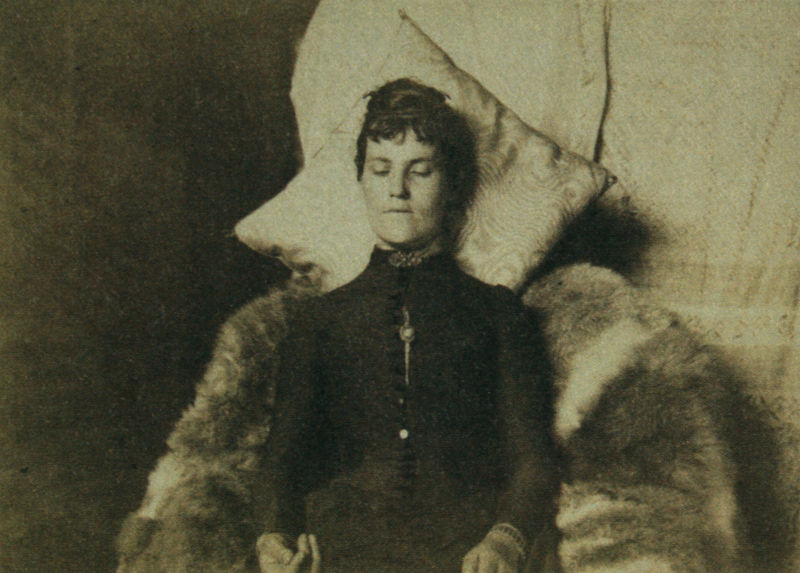
Titel: Aufnahme von Lina Matzinger im somnambulen Zustand im Atelier Albert von Kellers
Künstler: Maximilian Höhn
Standort: München
Institution: Städtische Galerie im Lenbachhaus
Schlagwörter: frau, kleid, schwarz, augen, tod, hände, fell, ruhe, liegen, schlafen, kissen, still, foto, photo, pelzmantel